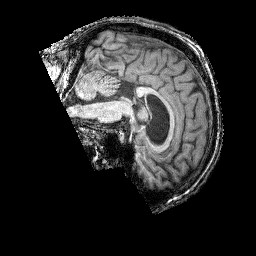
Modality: T1w
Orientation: sagittal
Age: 63
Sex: male
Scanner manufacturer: siemens
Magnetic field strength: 3 T
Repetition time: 2.25 s
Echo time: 0.00415 s